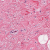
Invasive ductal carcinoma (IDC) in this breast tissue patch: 0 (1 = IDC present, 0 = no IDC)